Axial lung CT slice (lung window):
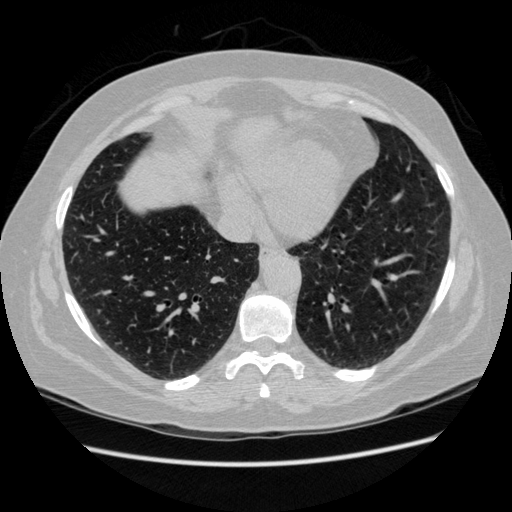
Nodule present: no